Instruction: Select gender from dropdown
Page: traveler
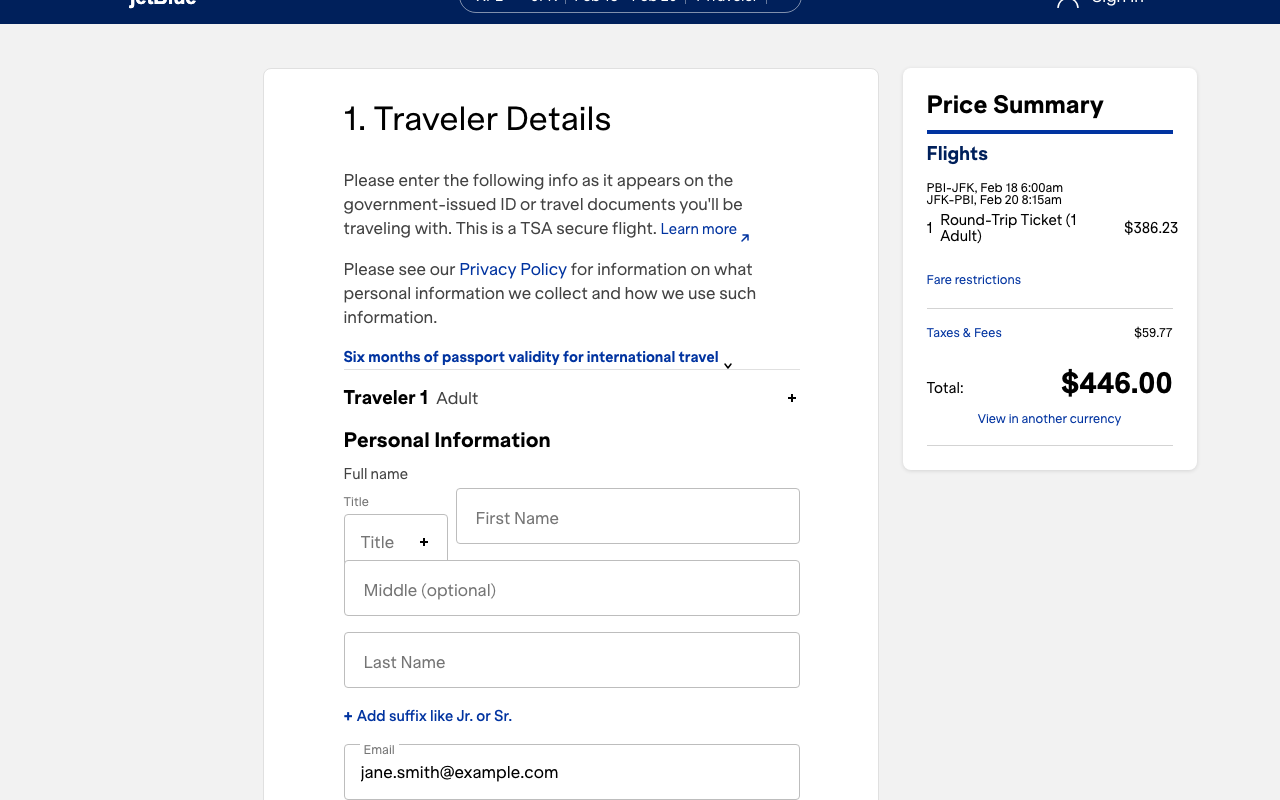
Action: click